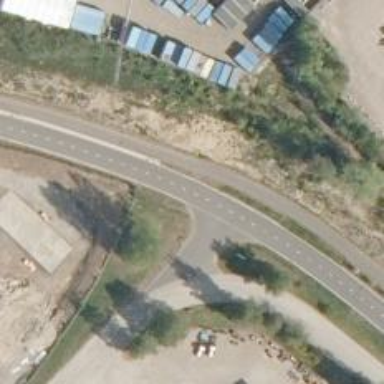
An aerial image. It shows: Cycleway.